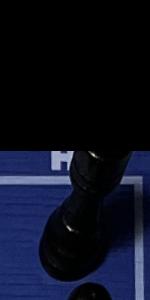
Label: Rook_Black